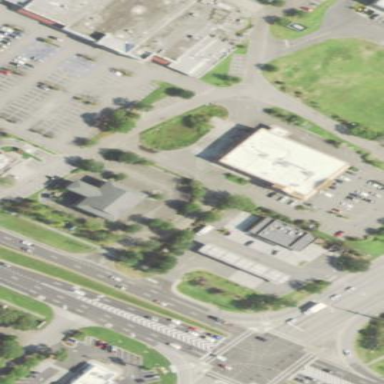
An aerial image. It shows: Retail area.